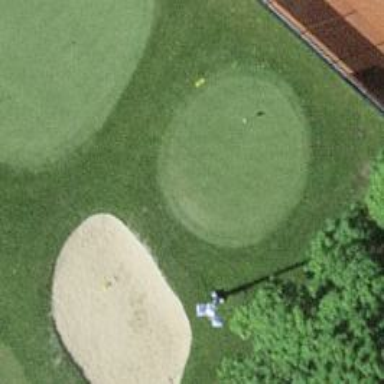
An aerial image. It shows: Golf green.